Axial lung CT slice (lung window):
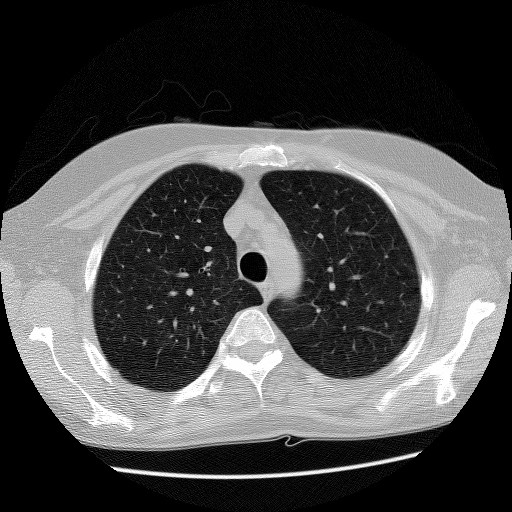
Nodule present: no